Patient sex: M
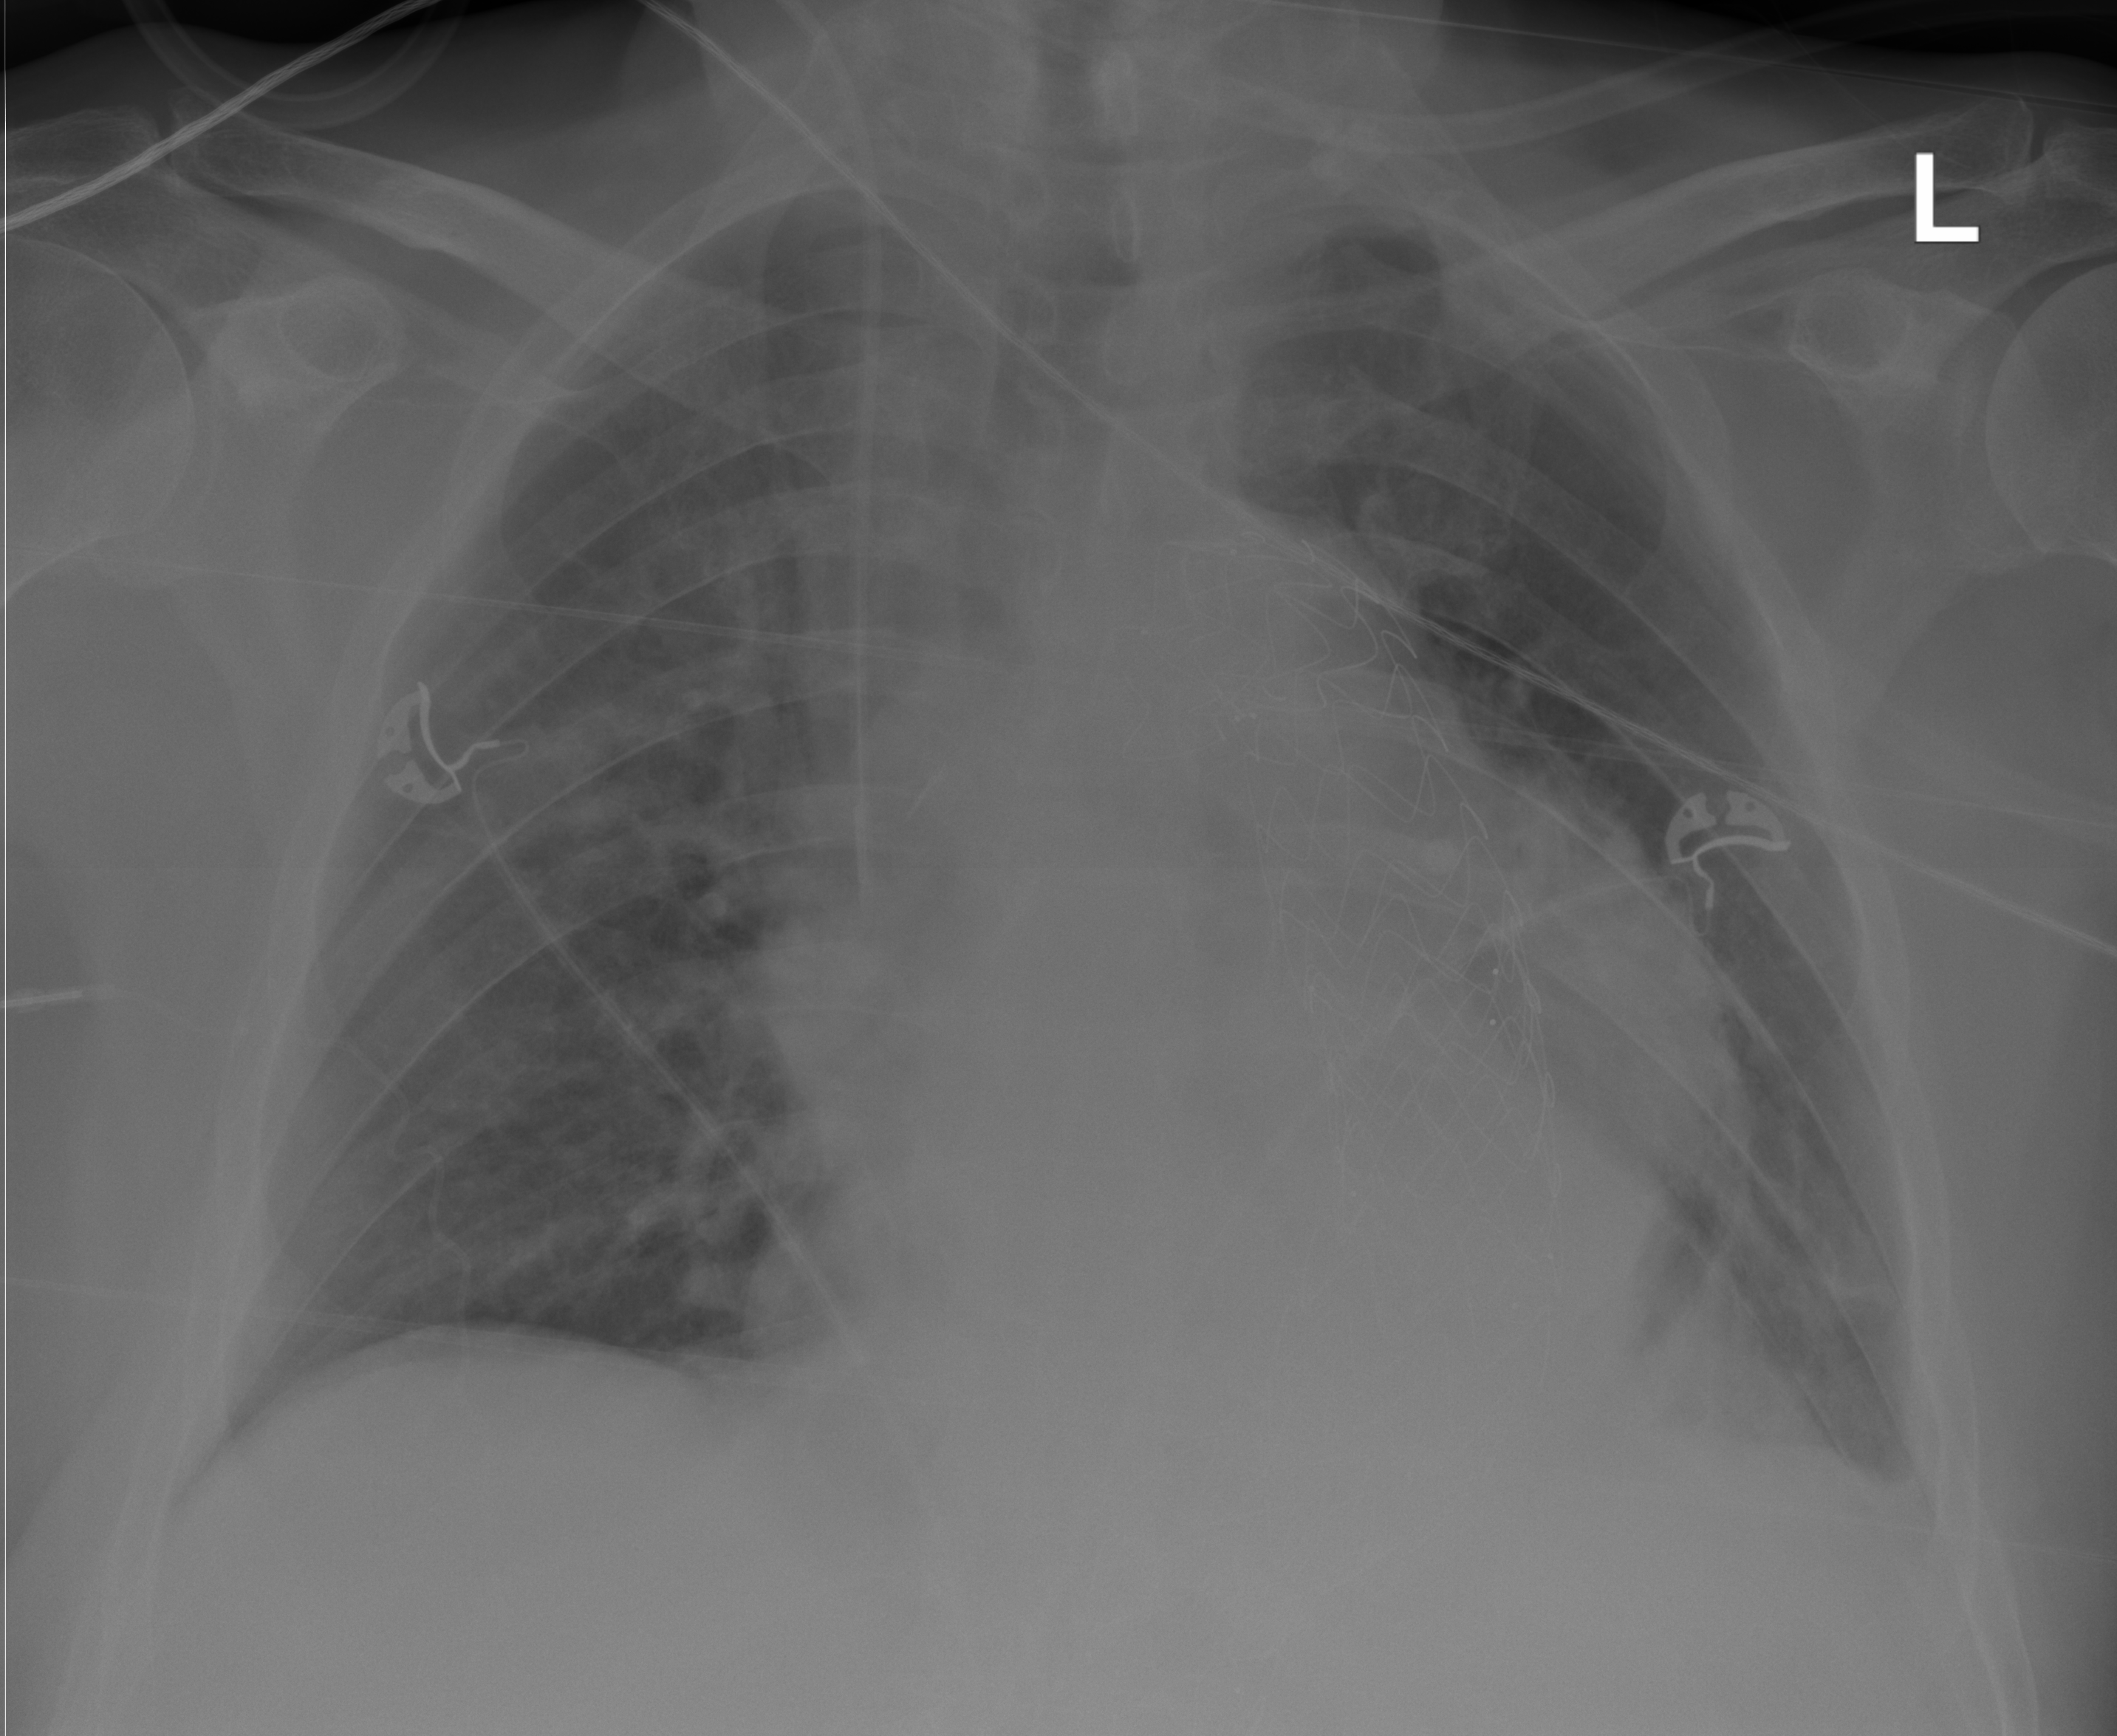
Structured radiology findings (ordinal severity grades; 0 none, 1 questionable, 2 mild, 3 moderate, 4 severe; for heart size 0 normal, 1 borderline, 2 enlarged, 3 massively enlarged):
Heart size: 0
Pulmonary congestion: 0
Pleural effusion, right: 0
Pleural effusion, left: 0
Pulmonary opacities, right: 0
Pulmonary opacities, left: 0
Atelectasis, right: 0
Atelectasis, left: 2